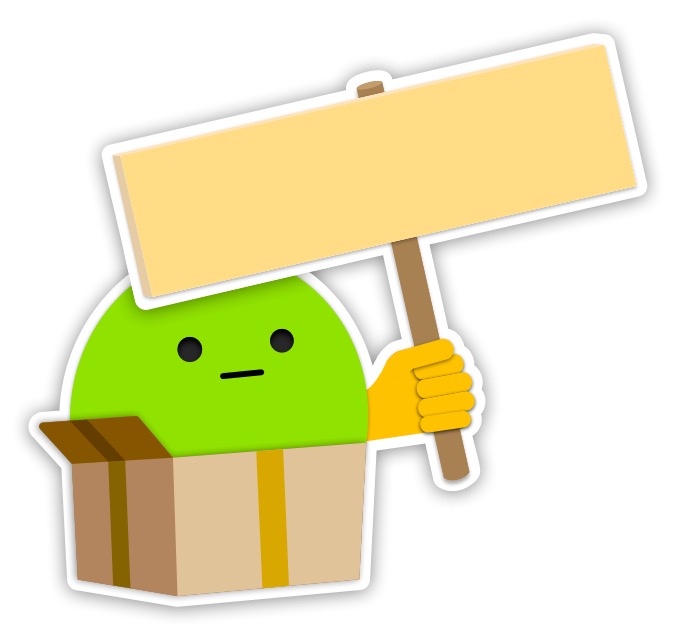
Label: green